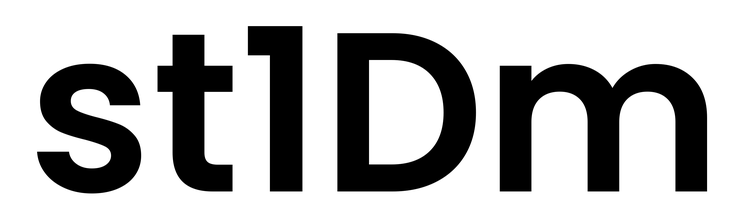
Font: Poppins-SemiBold